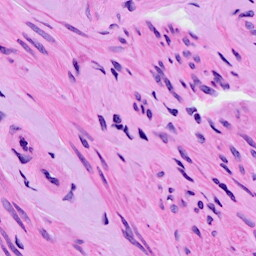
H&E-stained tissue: Ovarian